Interaction volume radius: 10 \u00c5
Interaction volume height: 10 \u00c5
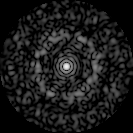
Disorder parameter: 0.8387